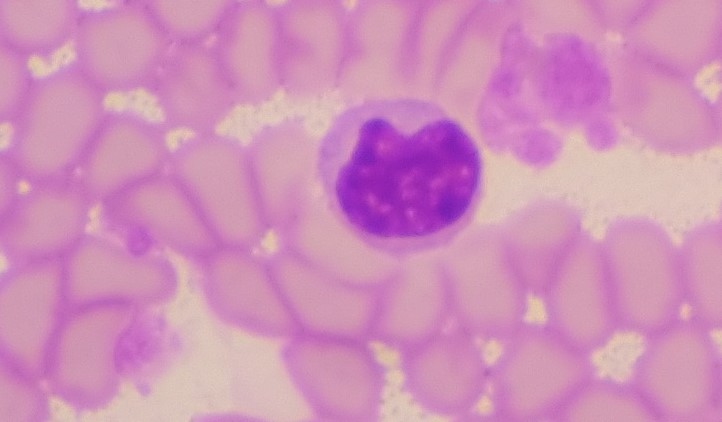
White blood cell type: Lymphocyte